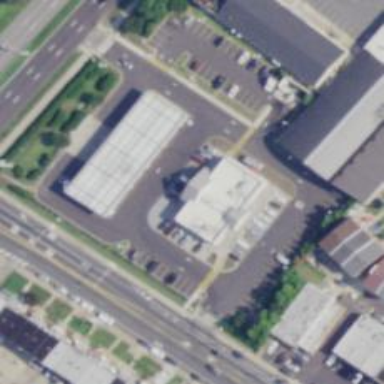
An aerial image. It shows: Convenience shop.